Question: MainActivity.java:
'''
private void displayListView() {
cursor = myDatabase.getJoinedInfo(etSearch.getText().toString());
String[] columns = new String[] { myDatabase.RE_VALUE,
myDatabase.GL_VALUE, myDatabase.KE_VALUE };
int[] to = new int[] { R.id.tvHiragana, R.id.tvMeaning, R.id.tvKanji };
dataAdapter = new SimpleCursorAdapter(this, R.layout.wordonlist,
cursor, columns, to, 0);
ListView listView = (ListView) findViewById(R.id.lvWordlist);
// Assign adapter to ListView
listView.setAdapter(dataAdapter);
}
'''
MyDatabase.java:
'''
public static final String GL_TABLE="gloss";
public static final String GL_ID="id";
public static final String GL_LANG="lang";
public static final String GL_VALUE="value";
public static final String KE_ID="id";
public static final String KE_VALUE="value";
public static final String RE_ID="id";
public static final String RE_VALUE="value";
public static final String LOG_TAG="myLogs";
public Cursor getJoinedInfo(String lookingFor)
{
Log.d(LOG_TAG, "DB: looking up info");
SQLiteDatabase db=getReadableDatabase();
Cursor cursor;
String query;
query="SELECT " +
" e.id AS _id," +
" ke.id AS _id," +
" ke.fk," +
" ke.value," +
" re.id AS _id," +
" re.fk," +
" re.value," +
" s.id AS _id," +
" s.fk," +
" g.id AS _id," +
" g.fk," +
" g.lang," +
" g.value" +
" FROM entry e" +
" INNER JOIN k_ele ke ON e.id = ke.fk" +
" INNER JOIN r_ele re ON e.id = re.fk" +
" INNER JOIN sense s ON e.id = s.fk" +
" INNER JOIN gloss g ON s.id = g.fk" +
" WHERE g.value like '%"+lookingFor+"%' LIMIT 20";
Log.d(LOG_TAG, "DB: query =
" + query.replace(", ",",
"));
cursor=db.rawQuery(query,null);
Log.d(LOG_TAG, "DB: query complete");
return cursor;
}
'''
I have 5 tables. 3 of them have column with name "value". Cursor is taking only one table's "value" and ignoring others. And all values which matches with search string, are similar! Please give some suggestion about how to solve this problem.

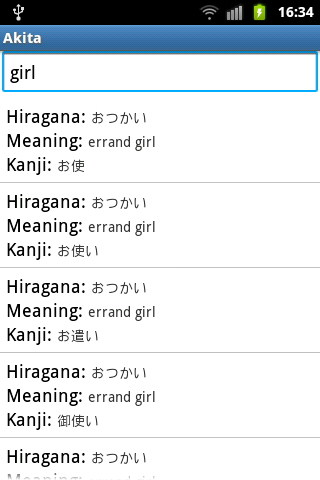
Answer: The whole point of the 'AS' keyword is to assign another name to a column, that is unique among all the retrieved columns. You're only using it on some of them, and always assign the same column name. The query should look like
'''
query = "SELECT " +
" e.id AS e_id," +
" ke.id AS ke_id," +
" ke.fk as ke_fk," +
" ke.value as ke_value," +
" re.id AS re_id," +
" re.fk as re_fk," +
" re.value as re_value," +
" s.id AS s_id," +
" s.fk as s_fk," +
" g.id AS g_id," +
" g.fk as g_fk," +
" g.lang," +
" g.value as g_lang" +
" FROM entry e" +
" INNER JOIN k_ele ke ON e.id = ke.fk" +
" INNER JOIN r_ele re ON e.id = re.fk" +
" INNER JOIN sense s ON e.id = s.fk" +
" INNER JOIN gloss g ON s.id = g.fk" +
" WHERE g.value like '%"+lookingFor+"%' LIMIT 20";
'''
That way, every column in the result set will have a different name. You should also improve your naming, because names like g, s,e, ke and re don't mean anything and make the code hard to read and understand.